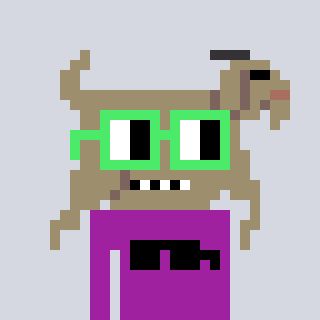
a pixel art character with square light green glasses, a goat-shaped head and a magenta-colored body on a cool background